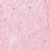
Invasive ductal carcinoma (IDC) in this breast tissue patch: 0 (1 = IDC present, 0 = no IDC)